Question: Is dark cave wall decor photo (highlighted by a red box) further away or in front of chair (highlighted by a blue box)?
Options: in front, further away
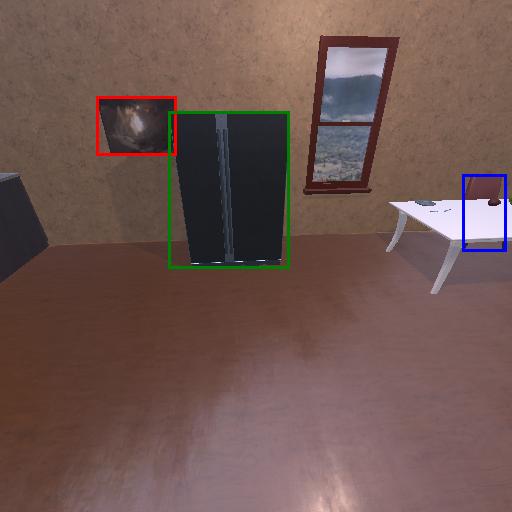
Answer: in front